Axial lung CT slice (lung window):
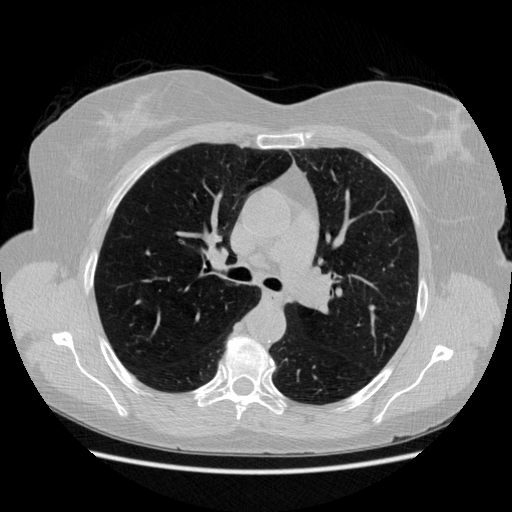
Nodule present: no